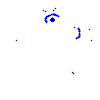
Particle: electron